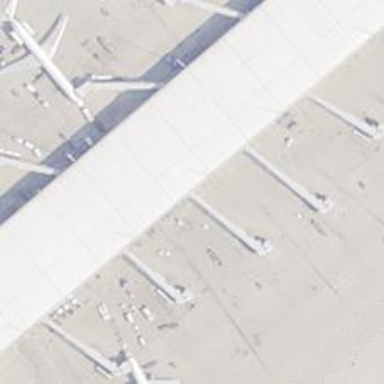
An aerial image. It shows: Airport gate.